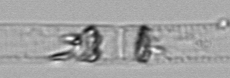
Label: Dactyliosolen_blavyanus